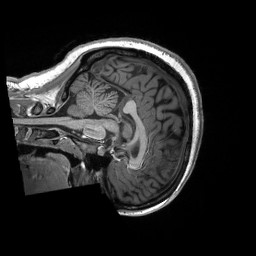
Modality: T1w
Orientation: sagittal
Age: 21
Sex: female
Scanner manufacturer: siemens
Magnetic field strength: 3 T
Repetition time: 2.3 s
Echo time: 0.00298 s